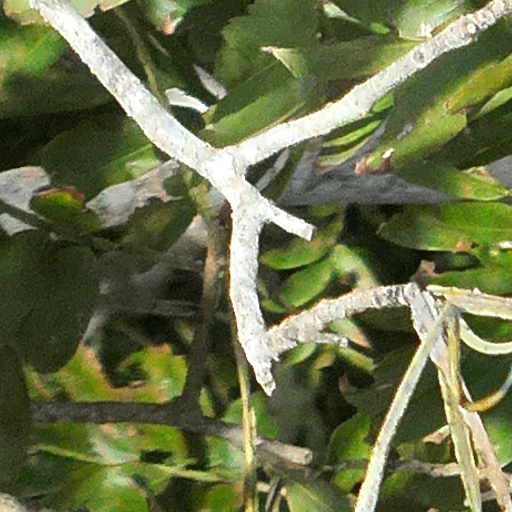
Species: Dipteryx oleifera
GBIF accepted scientific name: Dipteryx oleifera
Crown area (m\u00b2): 322.893